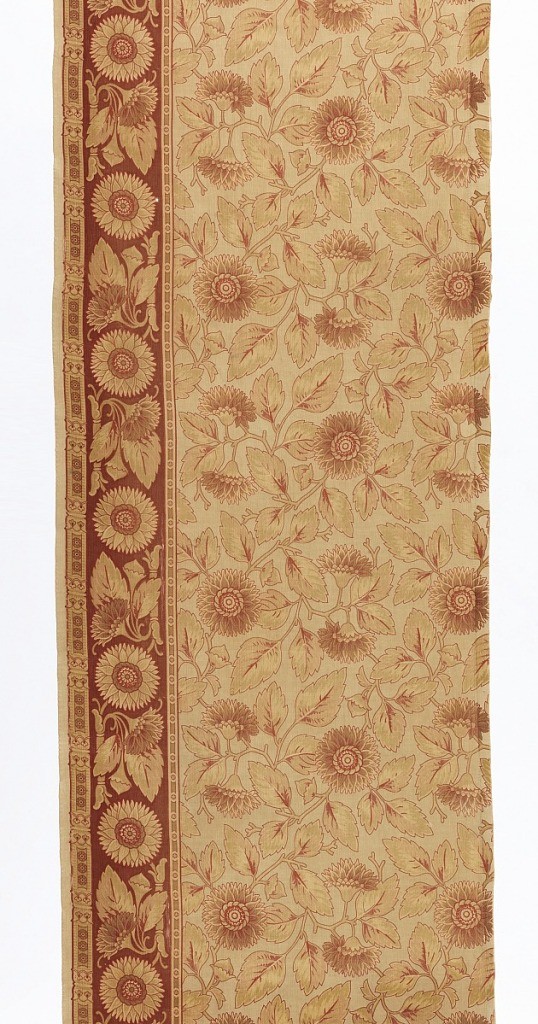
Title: Textile
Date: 1880s
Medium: cotton Technique: printed on plain weave
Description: Fabric printed with floral patterns in a field and side border, to be used as a hanging or bed cover, in reds and yellows, now faded. The floral patterns of the field and border are designed to be seen from either end, making it easy to join two lengths, one turned 180 degrees, to make a large field with a border on left and right.